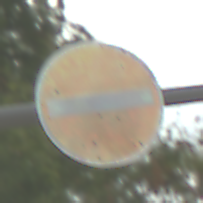
Verkehrszeichen: VerbotDerEinfahrt
Umgebung: Outdoor, Suburban
Tageszeit: MorningAfternoon
Wetter: PartlyCloudy
Licht: Natural
Jahreszeit: NotSpecified
Kontrast: LowContrast